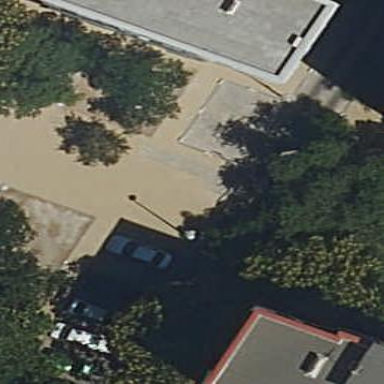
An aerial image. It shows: Parking area with asphalt surface.